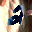
Label: 2